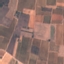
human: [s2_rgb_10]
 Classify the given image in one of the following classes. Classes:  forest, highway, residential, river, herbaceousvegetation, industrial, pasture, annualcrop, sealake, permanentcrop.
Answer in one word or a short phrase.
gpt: PermanentCrop